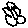
Label: flower